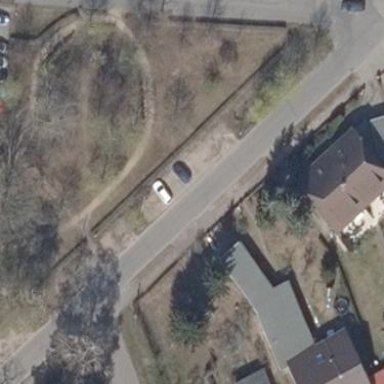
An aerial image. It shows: Street-side parking area with compacted surface.